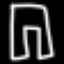
Label: pants